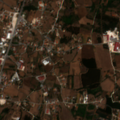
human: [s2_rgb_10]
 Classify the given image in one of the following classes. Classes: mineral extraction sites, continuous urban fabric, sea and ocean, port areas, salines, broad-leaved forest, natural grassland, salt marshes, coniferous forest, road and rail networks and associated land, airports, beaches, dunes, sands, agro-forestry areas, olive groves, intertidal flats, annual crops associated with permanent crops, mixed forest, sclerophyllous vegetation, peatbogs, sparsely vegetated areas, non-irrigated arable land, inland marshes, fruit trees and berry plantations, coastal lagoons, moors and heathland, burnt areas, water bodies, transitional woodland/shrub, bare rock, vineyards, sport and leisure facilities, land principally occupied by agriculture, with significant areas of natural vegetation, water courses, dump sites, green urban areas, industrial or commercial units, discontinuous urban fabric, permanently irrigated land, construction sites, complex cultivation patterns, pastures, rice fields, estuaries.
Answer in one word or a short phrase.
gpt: discontinuous urban fabric, complex cultivation patterns, land principally occupied by agriculture, with significant areas of natural vegetation, broad-leaved forest